Interaction volume radius: 10 \u00c5
Interaction volume height: 15 \u00c5
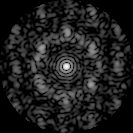
Disorder parameter: 0.693